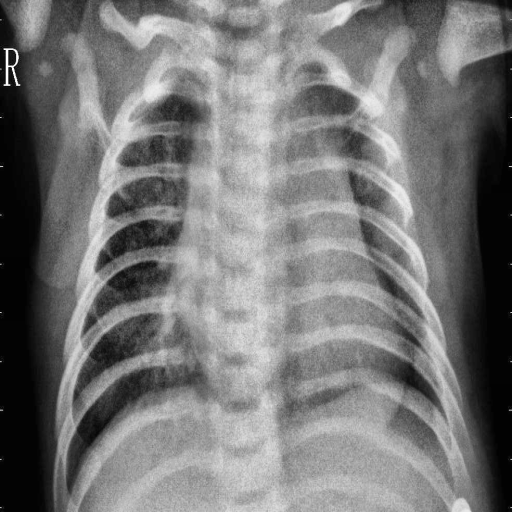
Finding: PNEUMONIA